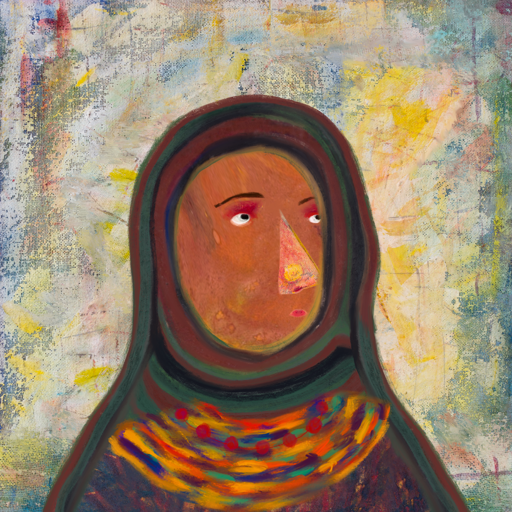
Background: Irani, Head And Neck Side: Mother_And_Son_Son, Face Side: Irani, Bust: In_The_Sun, Hair Side: Blank, Head Accessory: After_Raid_Scarf, Second Necklace: An_Impression_2, Necklace: Irani_3, Baby: Blank